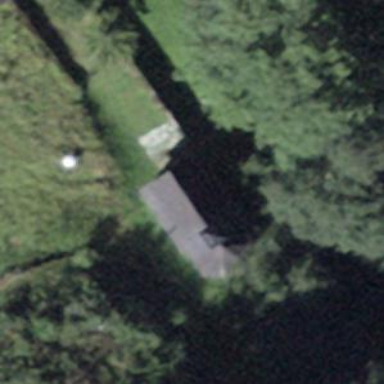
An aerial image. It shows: Chapel building.